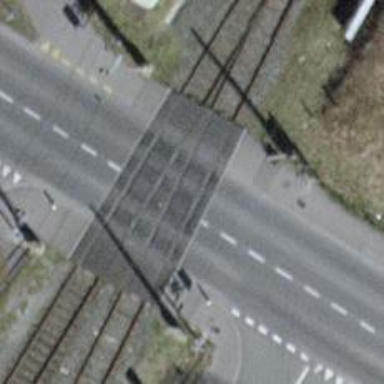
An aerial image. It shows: Level crossing with double half barrier.